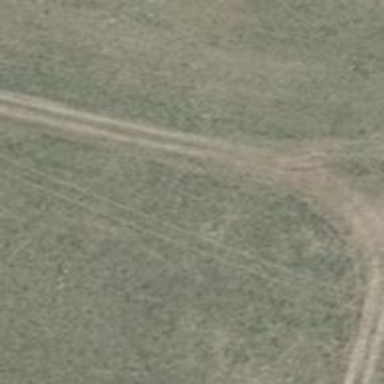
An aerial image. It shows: Track with grade5 tracktype.